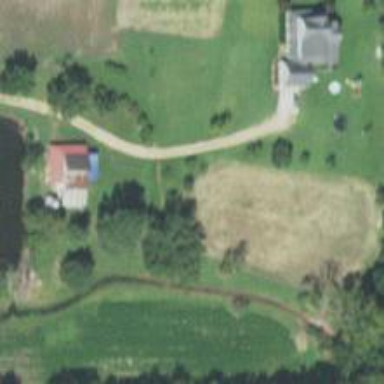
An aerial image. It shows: Driveway.